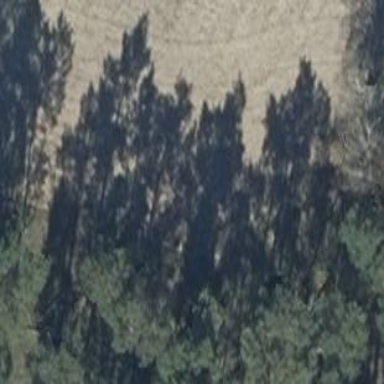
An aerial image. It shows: Landscape covered with heath.